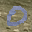
Label: 0